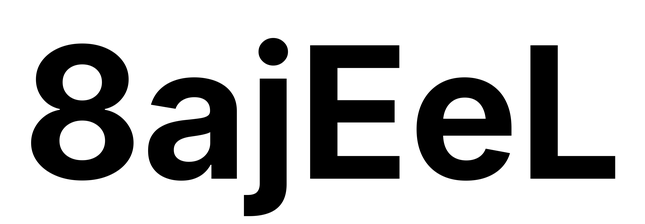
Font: Inter_Bold